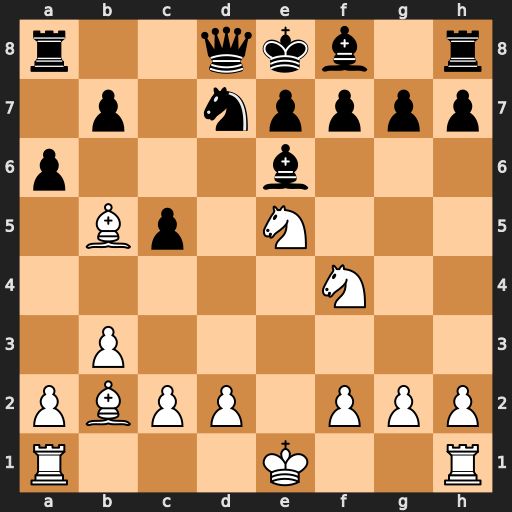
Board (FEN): r2qkb1r/1p1npppp/p3b3/1Bp1N3/5N2/1P6/PBPP1PPP/R3K2R
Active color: w
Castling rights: KQkq
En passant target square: -
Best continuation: Nxe6 axb5 Nxd8